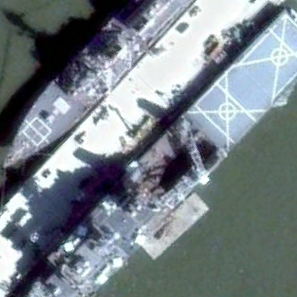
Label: combat